Field crop: maize
Growth stage: 1
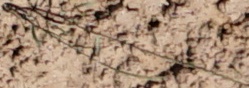
Species: lolium